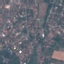
Land use / land cover: Residential